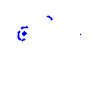
Particle: kaon